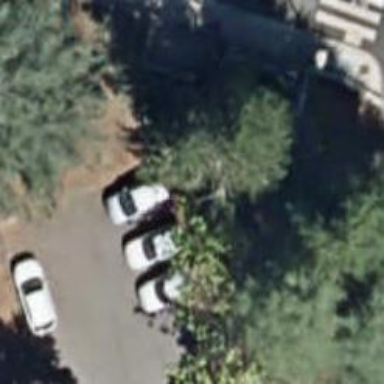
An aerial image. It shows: Parking available on the street side.